Field crop: maize
Growth stage: 2
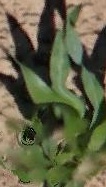
Species: maize